Question: '''
string connectionString = String.Format(@"Provider=Microsoft.ACE.OLEDB.12.0;Data Source={0};Extended Properties=""Excel 8.0;HDR=YES;IMEX=1;""", EXCELFILENAME);
string testCaseName = "test_case_2";
string query = String.Format("SELECT * from [{0}$] WHERE columns={1}", workbookName, testCaseName);
OleDbDataAdapter dataAdapter = new OleDbDataAdapter(query, connectionString);
DataSet dataSet = new DataSet();
dataAdapter.Fill(dataSet); //<<ERROR
DataTable myTable = dataSet.Tables[0];
'''
ERROR:
No value given for one or more required parameters.
'''
string connectionString = String.Format(@"Provider=Microsoft.ACE.OLEDB.12.0;Data Source={0};Extended Properties=""Excel 8.0;HDR=YES;IMEX=1;""", EXCELFILENAME);
string query = String.Format("select * from [{0}$]", workbookName);
OleDbDataAdapter dataAdapter = new OleDbDataAdapter(query, connectionString);
DataSet dataSet = new DataSet();
dataAdapter.Fill(dataSet);
DataTable myTable = dataSet.Tables[0];
'''
How to read data from cells and store it in array/string. I have done reading worksheet but can't find any better of doing
so here is my excel sheet looks like:

I should be able to pass the column in my case test_case_1 or test_case_2 etc... and read the columns for that particular row....
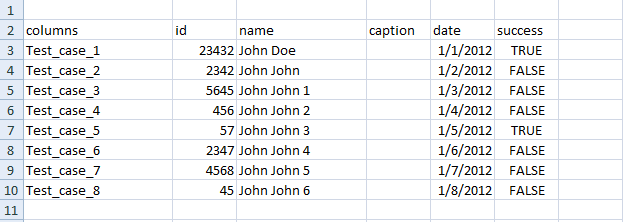
Answer: Regarding filtering.
As you are using OleDb for your data retrieval, nothing prevents you from using more advanced SQL:
'''
string testCaseName = "Test_case_1
string query = String.Format("SELECT * from [{0}$] WHERE columns="{1}"", workbookName, testCaseName);
'''
You can use the names of the columns for filtering. In your case the filter is on the field. (btw. it is a confusing name)
As far as I remember the header of the table must be in the first row, you may need to move your table one row up.